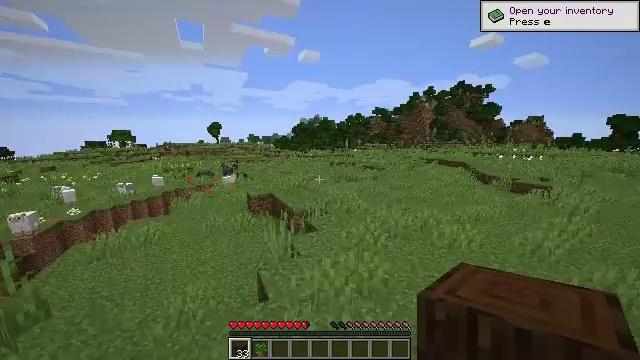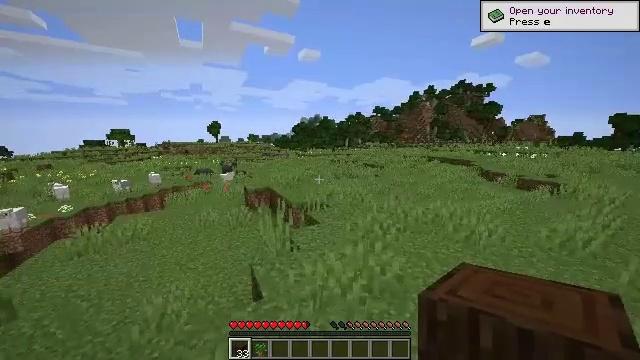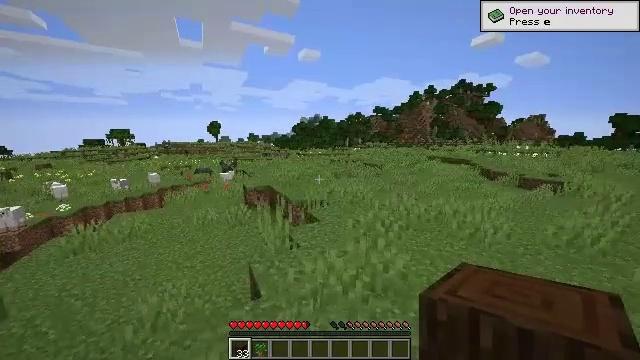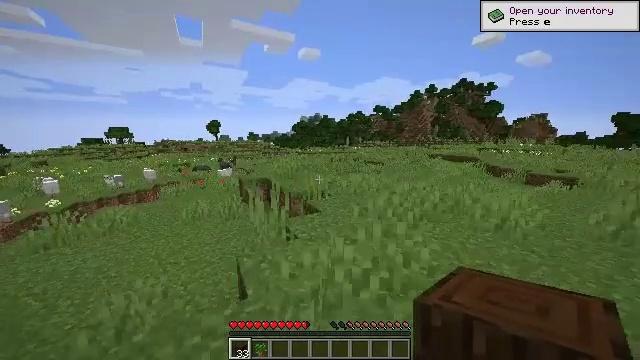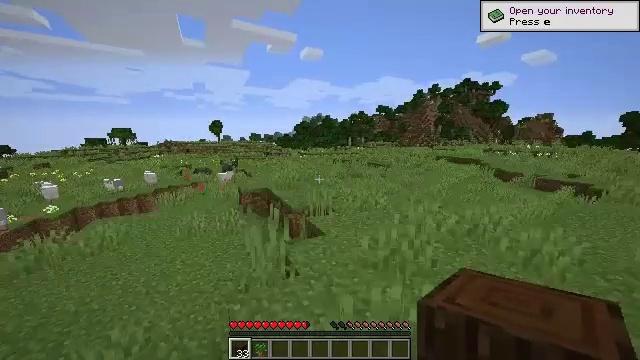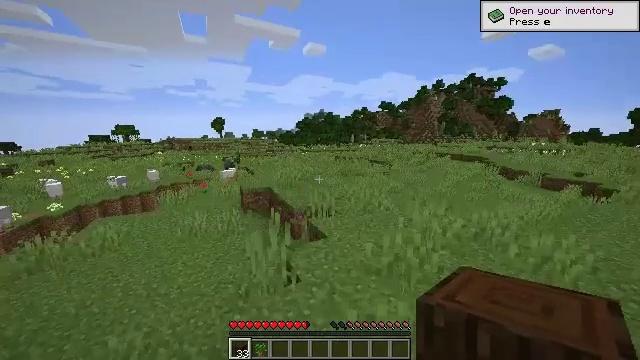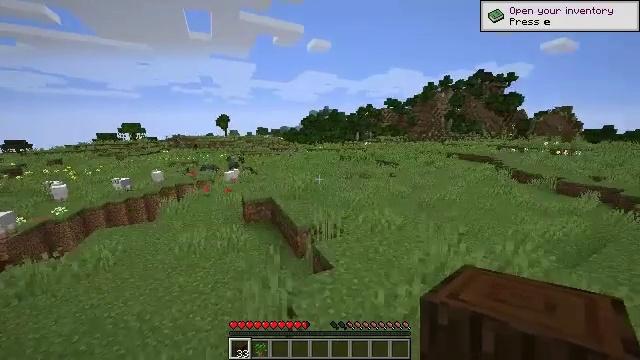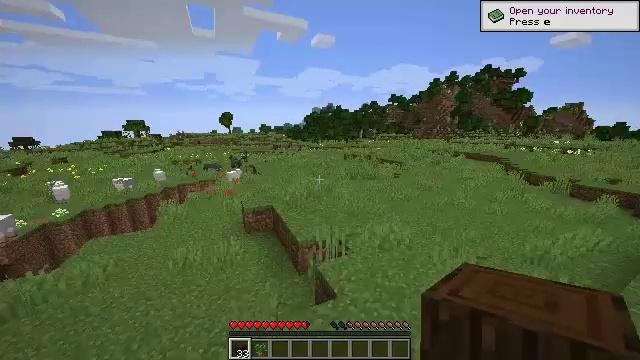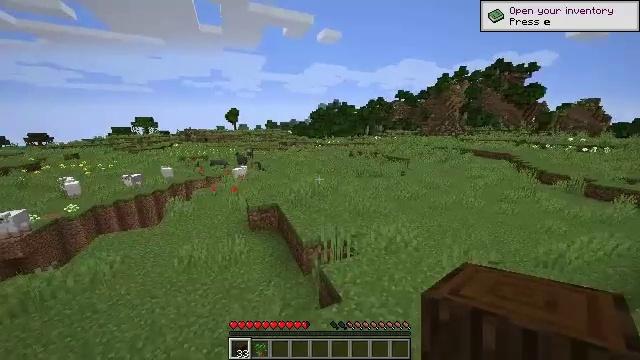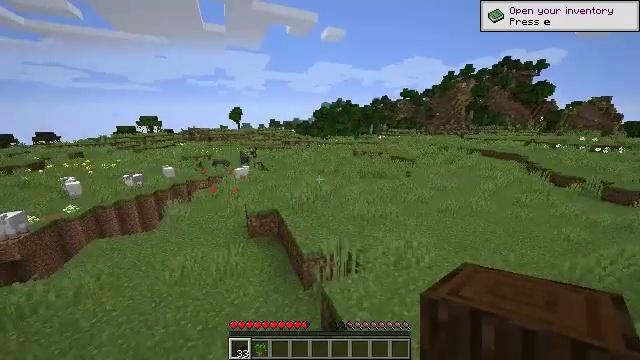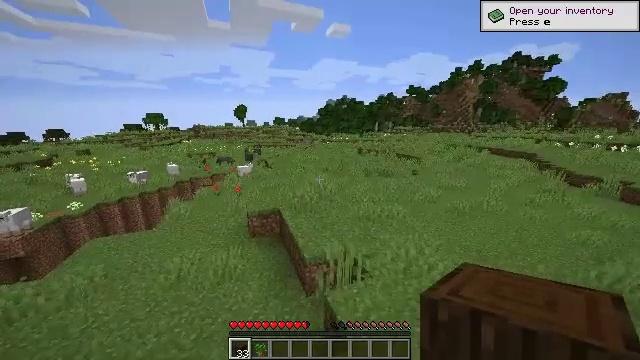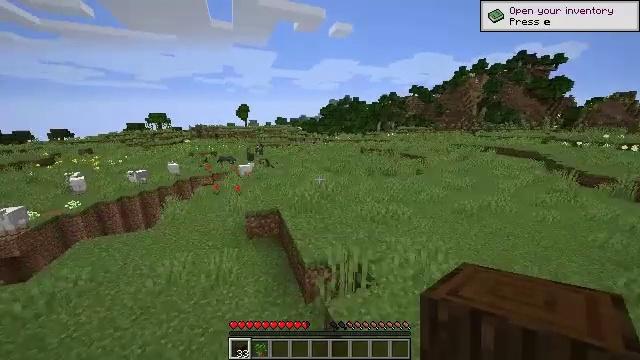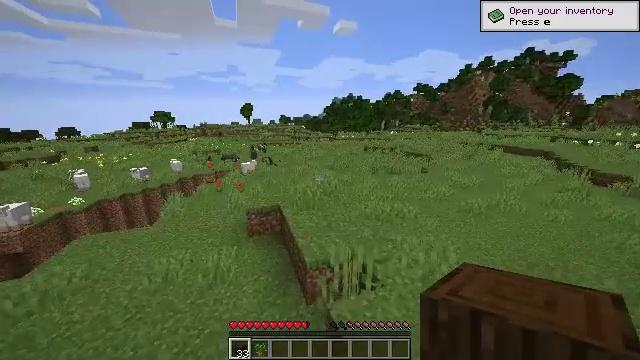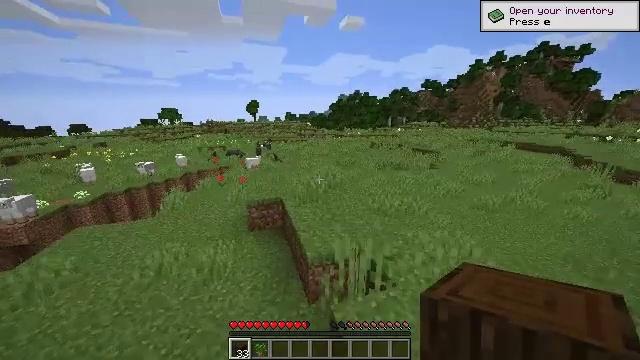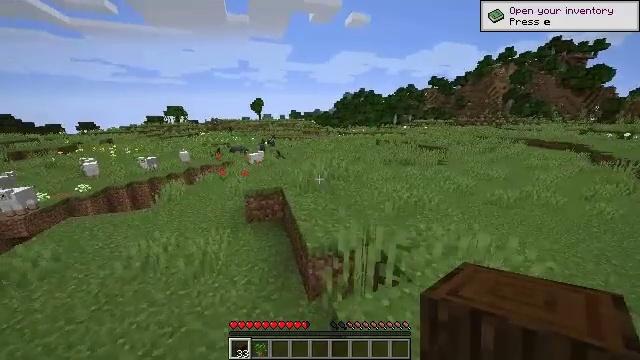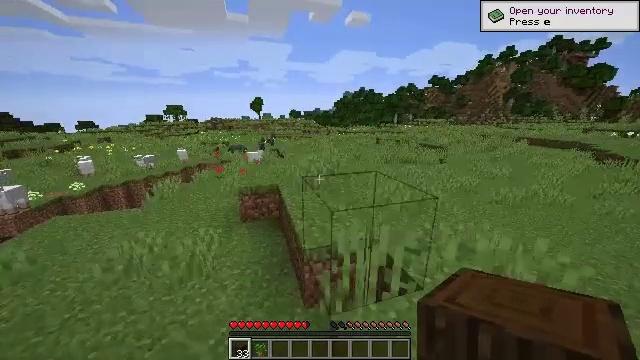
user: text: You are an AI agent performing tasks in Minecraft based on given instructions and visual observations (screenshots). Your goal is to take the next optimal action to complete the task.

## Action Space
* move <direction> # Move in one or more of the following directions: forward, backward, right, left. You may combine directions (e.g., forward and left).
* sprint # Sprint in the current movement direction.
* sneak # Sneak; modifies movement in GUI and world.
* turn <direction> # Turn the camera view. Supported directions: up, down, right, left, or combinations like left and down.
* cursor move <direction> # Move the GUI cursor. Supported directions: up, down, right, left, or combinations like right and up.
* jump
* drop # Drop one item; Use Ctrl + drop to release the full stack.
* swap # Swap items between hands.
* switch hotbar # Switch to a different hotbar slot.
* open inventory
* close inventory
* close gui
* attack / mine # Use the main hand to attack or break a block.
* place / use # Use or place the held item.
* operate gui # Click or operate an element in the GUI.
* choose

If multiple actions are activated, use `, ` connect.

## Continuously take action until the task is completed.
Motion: motion action
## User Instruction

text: Produce dark oak planks by using dark oak logs.
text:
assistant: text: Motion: move forward, jump
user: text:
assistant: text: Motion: move forward, jump
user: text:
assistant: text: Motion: move forward, jump
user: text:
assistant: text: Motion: move forward, jump
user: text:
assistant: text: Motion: move forward, jump
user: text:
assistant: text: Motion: move forward, turn left, jump
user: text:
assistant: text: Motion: move forward, jump
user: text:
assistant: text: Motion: move forward, turn left, jump
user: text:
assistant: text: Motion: move forward, jump
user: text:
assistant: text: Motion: move forward, turn left
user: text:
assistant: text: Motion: move forward
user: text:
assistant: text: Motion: move forward
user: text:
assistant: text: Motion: move forward, turn left
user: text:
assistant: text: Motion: move forward, turn left
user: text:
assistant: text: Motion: move forward, jump
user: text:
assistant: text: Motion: move forward, jump
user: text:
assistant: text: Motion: move forward, jump
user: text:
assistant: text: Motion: move forward, jump
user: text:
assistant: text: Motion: move forward, turn left, jump
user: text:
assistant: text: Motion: move forward, turn left, jump
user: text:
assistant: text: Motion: move forward, turn left, jump
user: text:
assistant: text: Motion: move forward, turn left, jump
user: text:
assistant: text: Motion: move forward, turn left, jump
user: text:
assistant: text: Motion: move forward, turn left, jump
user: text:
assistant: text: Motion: move forward, jump
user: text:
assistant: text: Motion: move forward, jump
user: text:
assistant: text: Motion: move forward, turn left, jump
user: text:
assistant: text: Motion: move forward, jump
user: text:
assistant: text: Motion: move forward, jump
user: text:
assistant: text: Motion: move forward, jump